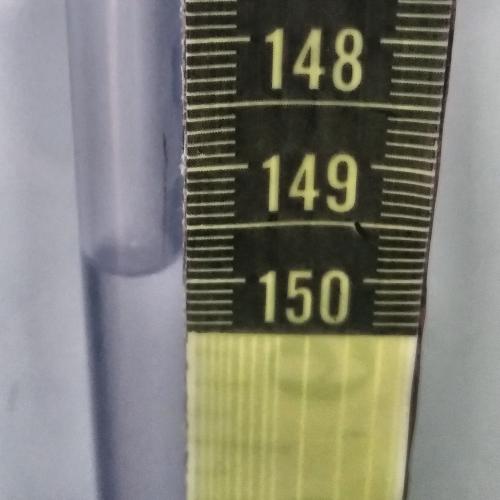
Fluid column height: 149.9 cm